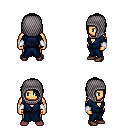
a pixel art fantasy rpg character, male body template, human, tanned skin, blue robe, red pants, green bangs hairstyle, chain hood, white cloth bracers, maroon shoes, four views (front, back, left, right), 2x2 character sprite sheet, small pixel art, hard edges, no anti-aliasing